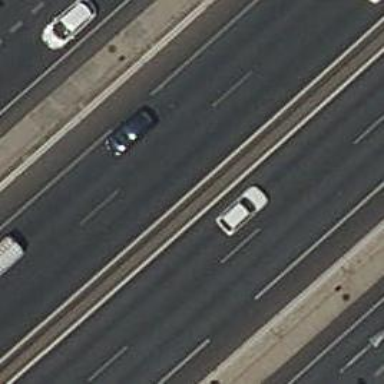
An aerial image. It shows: Paved motorway.